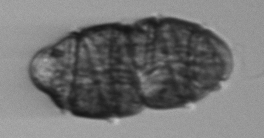
Label: Margalefidinium